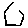
Label: hexagon